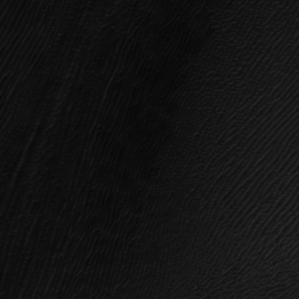
Label: frost